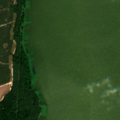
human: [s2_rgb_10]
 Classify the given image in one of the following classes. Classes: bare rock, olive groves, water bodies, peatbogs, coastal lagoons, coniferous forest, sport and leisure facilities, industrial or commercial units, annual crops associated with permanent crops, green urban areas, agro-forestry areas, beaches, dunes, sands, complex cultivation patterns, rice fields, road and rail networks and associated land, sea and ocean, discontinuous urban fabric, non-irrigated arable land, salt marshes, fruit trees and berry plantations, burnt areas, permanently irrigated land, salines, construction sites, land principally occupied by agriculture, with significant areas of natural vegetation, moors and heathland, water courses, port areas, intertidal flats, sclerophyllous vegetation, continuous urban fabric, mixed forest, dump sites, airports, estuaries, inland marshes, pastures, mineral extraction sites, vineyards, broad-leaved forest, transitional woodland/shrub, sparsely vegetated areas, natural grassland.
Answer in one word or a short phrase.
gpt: coniferous forest, mixed forest, transitional woodland/shrub, coastal lagoons